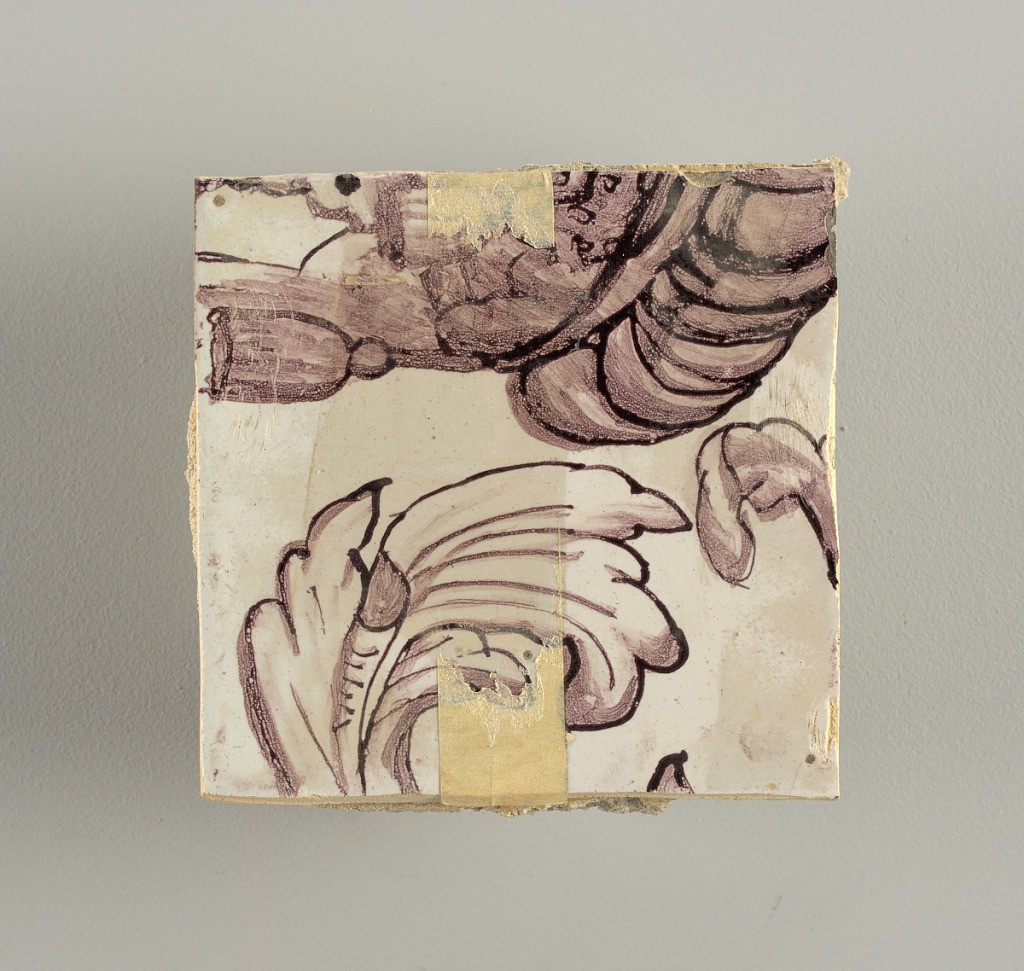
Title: Wall facing
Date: ca. 1725
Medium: tin-glazed earthenware, underglaze
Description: Two vertical rectangles, twenty-three tiles high.  A) Nine tiles wide at top; seven tiles wide at bottom.  B) Ten and one-half tiles wide.

Arabesque design of foliage.  A) with centered figure of Justice under a canopy.  B) with centered urn.